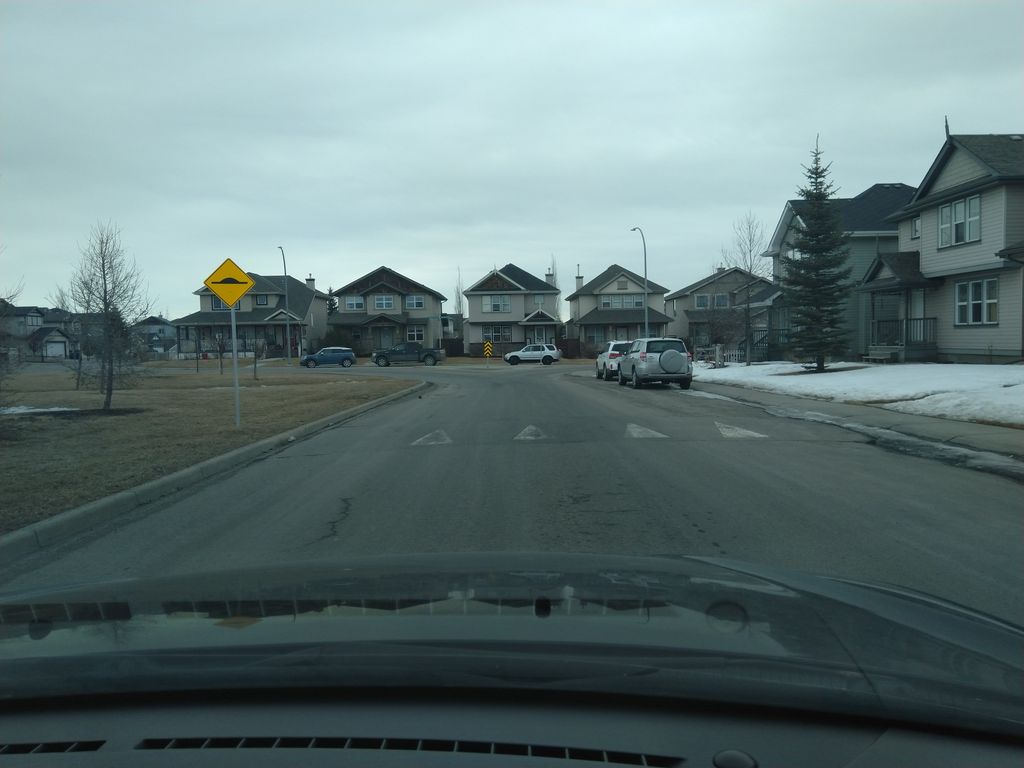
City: calgary